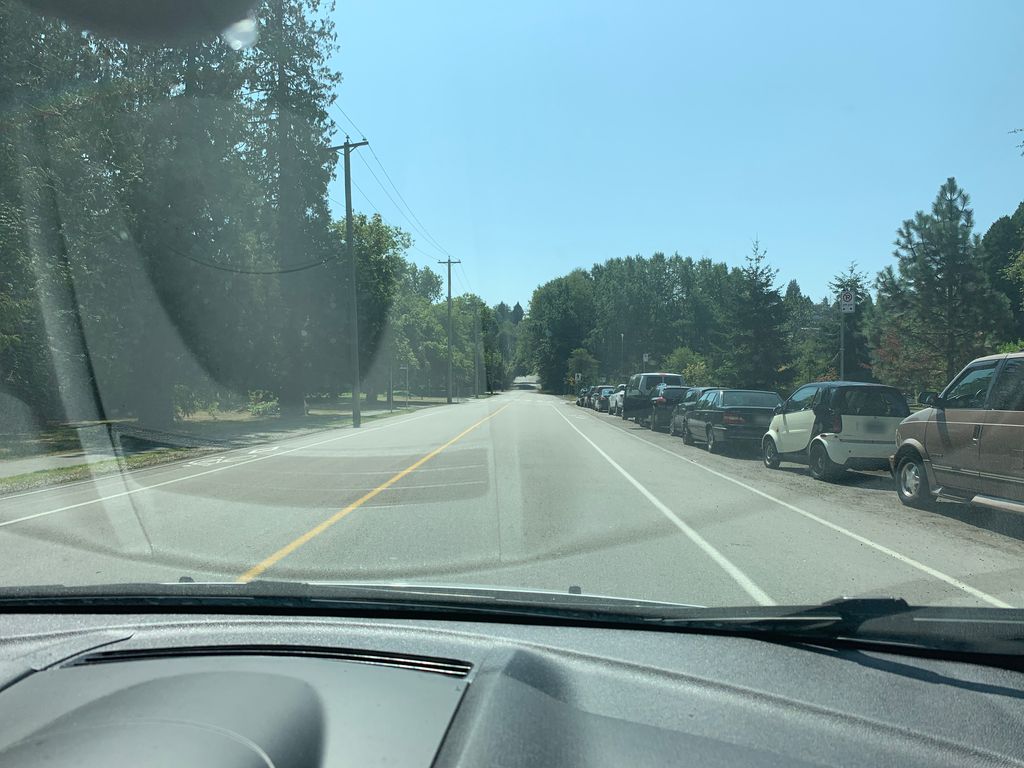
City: vancouver